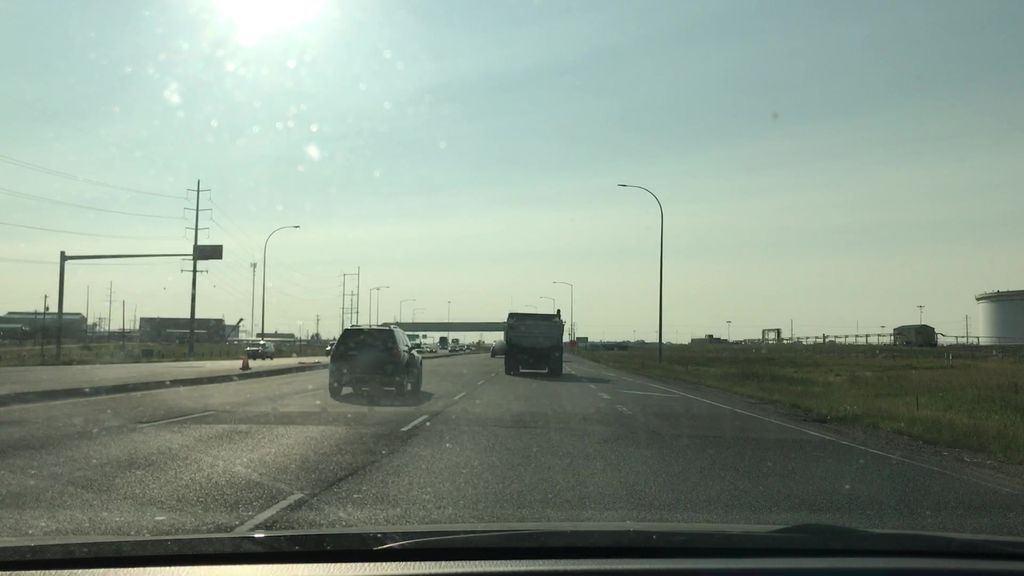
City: edmonton